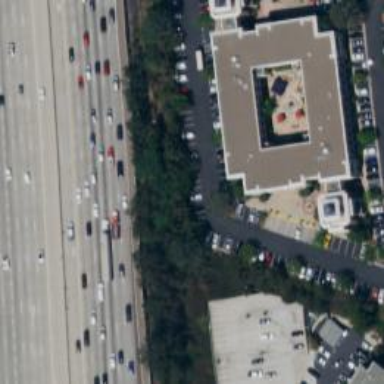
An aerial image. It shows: Office building.